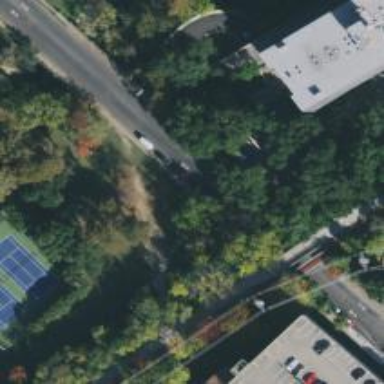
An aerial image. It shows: Residential road with separate sidewalk.